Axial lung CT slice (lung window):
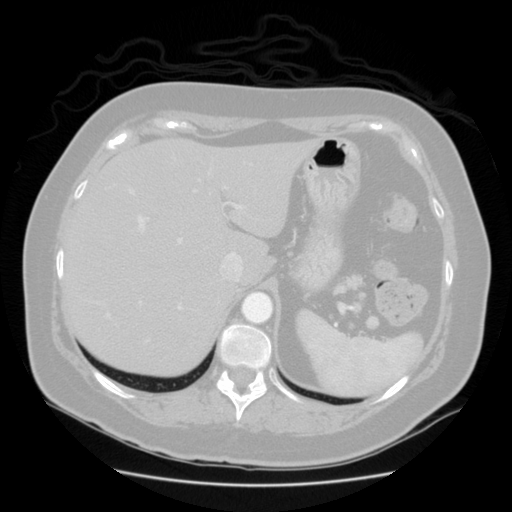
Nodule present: no